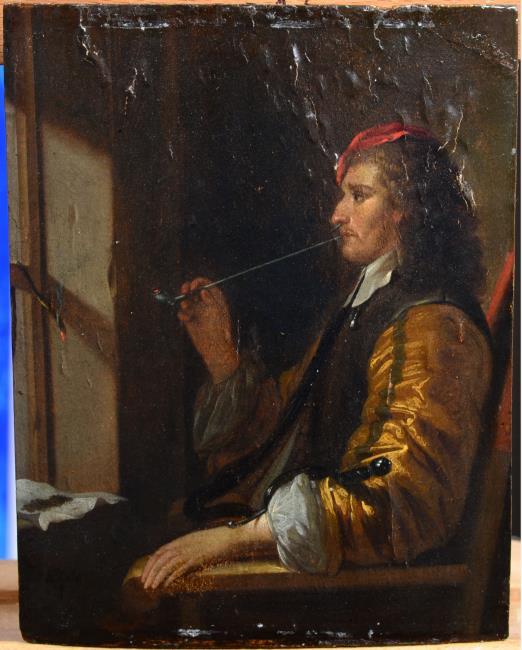
Title: Seated man smoking a pipe
Artist: Anoniem (Duitsland) eerste helft 18e eeuw Bron: Ellis Dullaart (2017-06) possibly German or Eastern European
Latest date: 1700
Genre: painting
Iconography: Tobacco
Keywords: genre, one human figure, sitting, profile, long hair (men's hairstyle), mutche, flat collar with tassels, sword, smoking (activity), pipe, chair, slow-match, tobacco, window